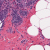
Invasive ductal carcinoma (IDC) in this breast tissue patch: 0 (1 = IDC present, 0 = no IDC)